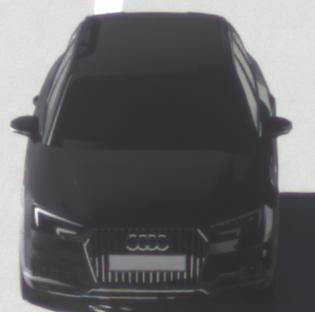
Make: Audi
Model: A4 Allroad 45 TFSI
Detailed model: A4 (B9) allroad
Model produced from: 2019/02
Model produced until: 2019/05
Doors: 5
Color: black
Road condition: dry road
Daytime: morning or afternoon
Contrast: high contrast